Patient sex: M
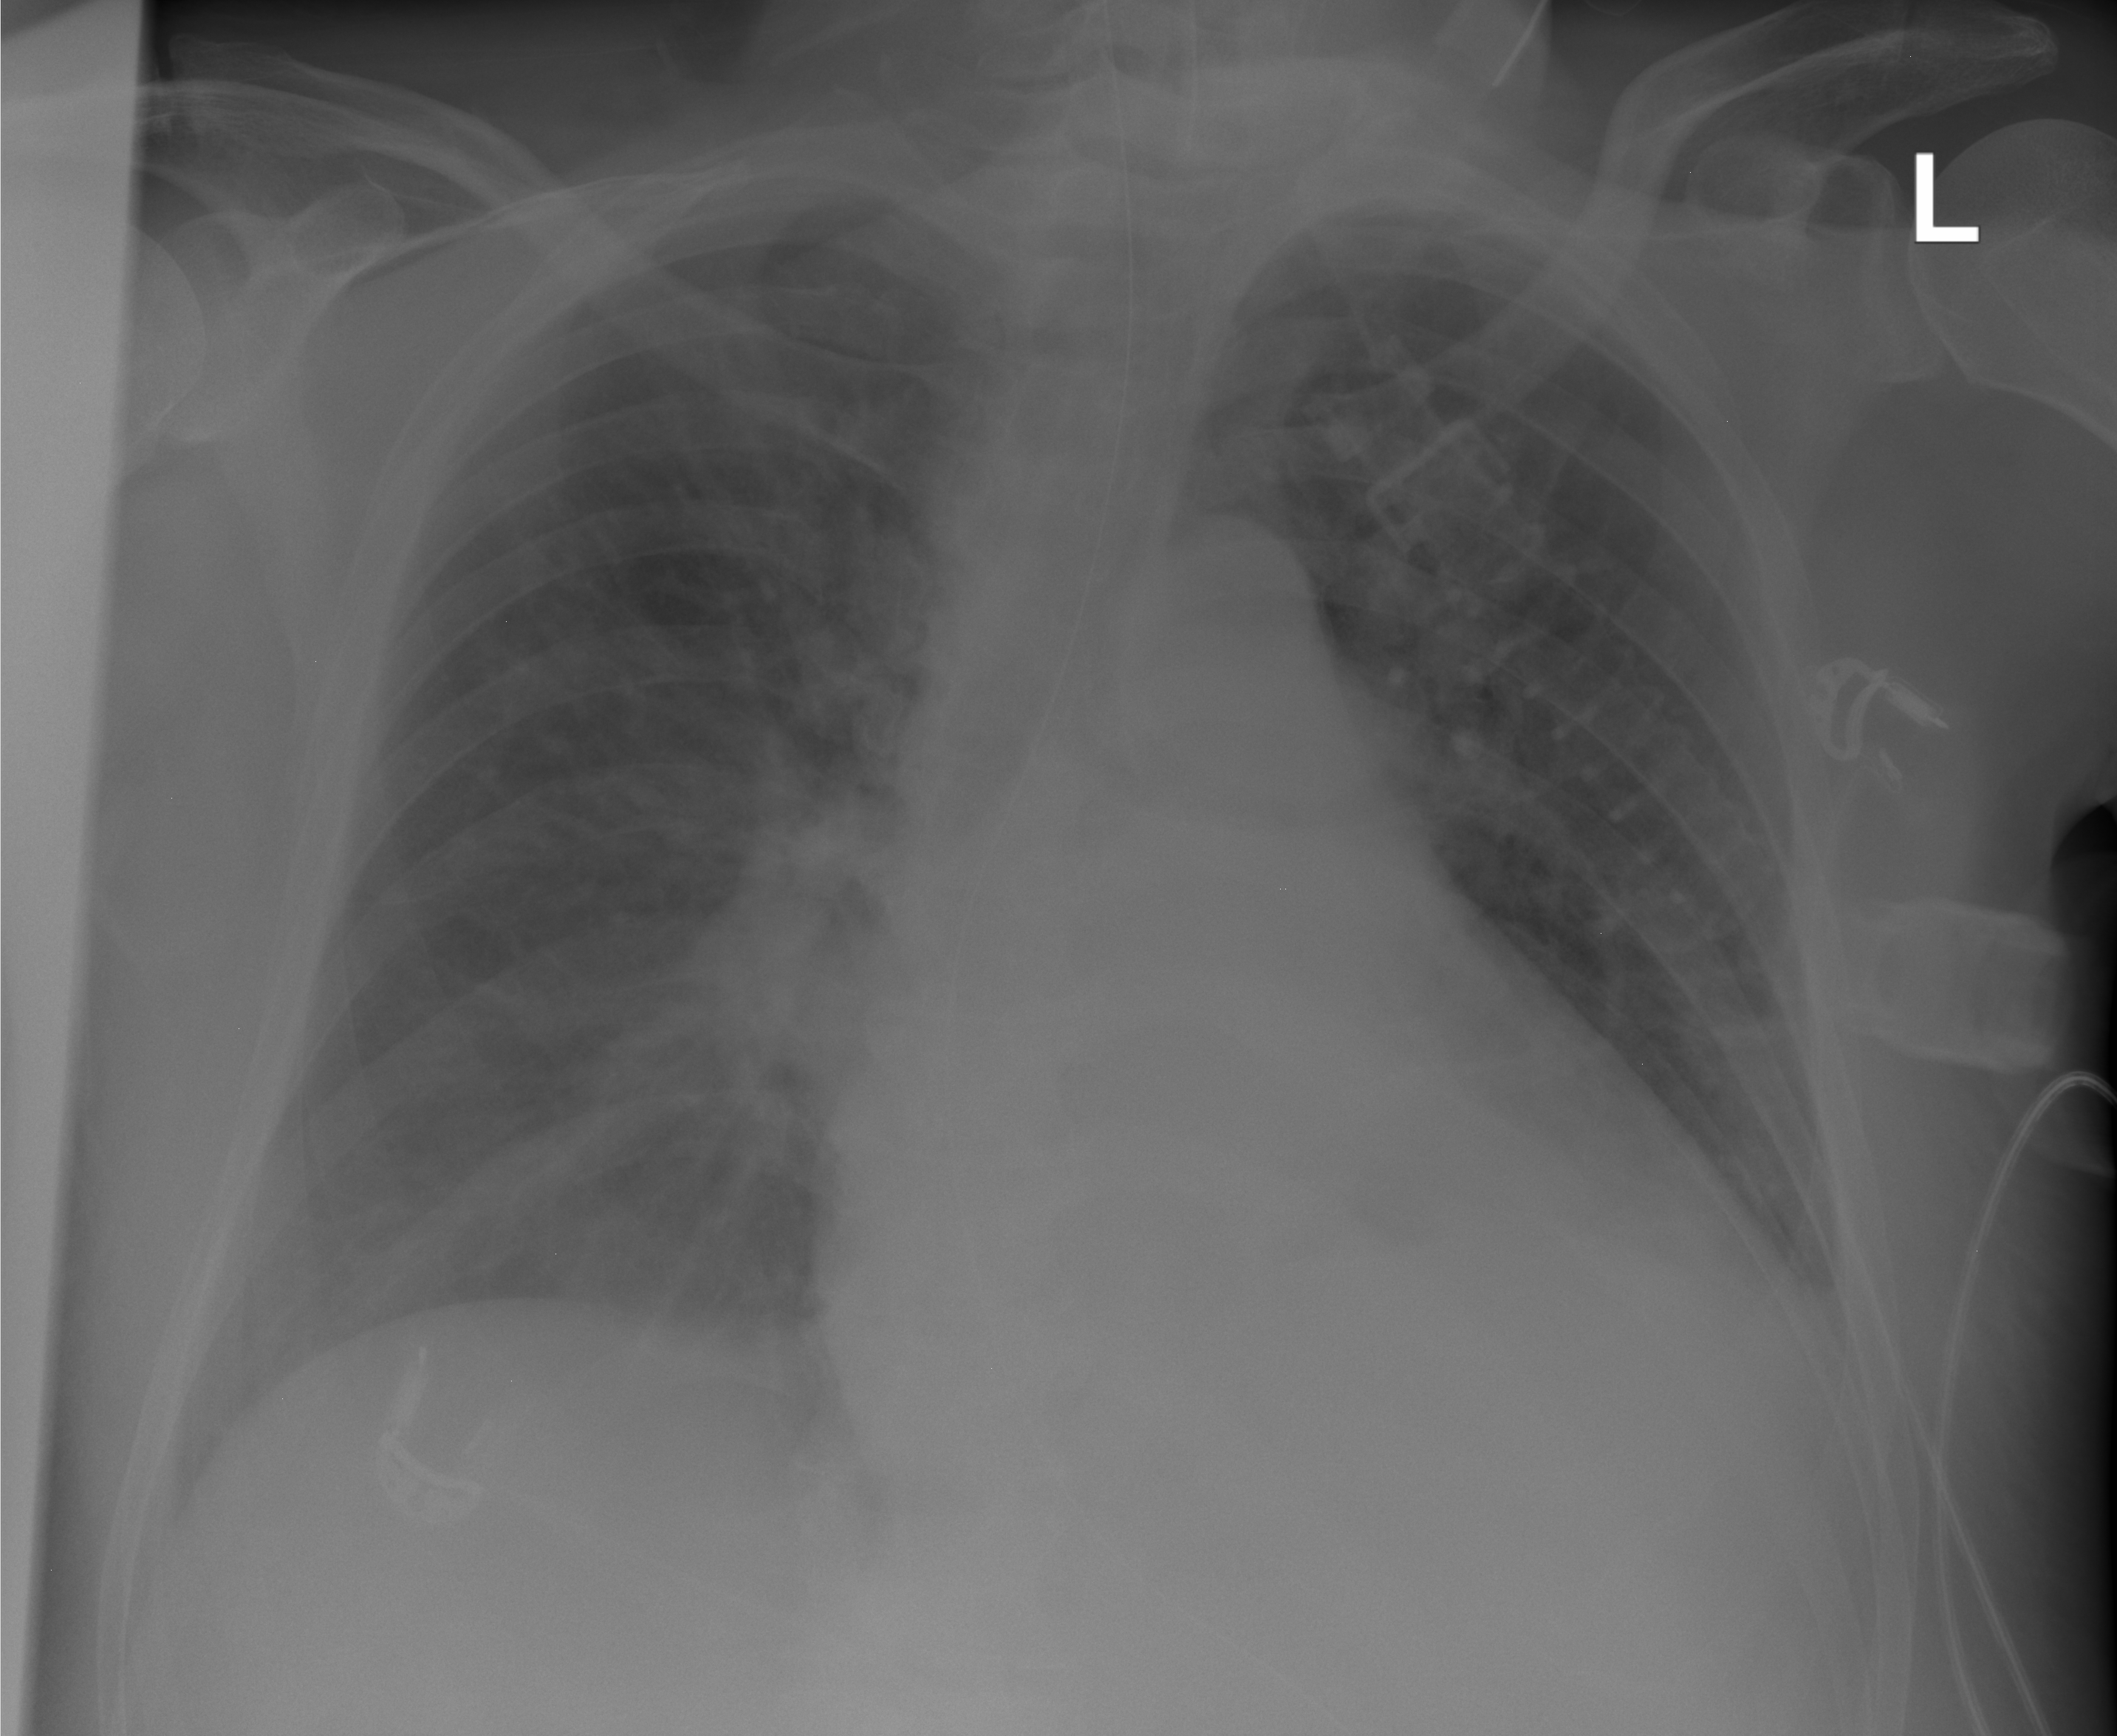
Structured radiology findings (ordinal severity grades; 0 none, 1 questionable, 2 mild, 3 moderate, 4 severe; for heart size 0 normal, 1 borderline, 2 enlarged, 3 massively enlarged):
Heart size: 2
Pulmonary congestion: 2
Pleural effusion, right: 0
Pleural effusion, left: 1
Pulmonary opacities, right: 1
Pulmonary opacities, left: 0
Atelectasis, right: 1
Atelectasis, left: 1